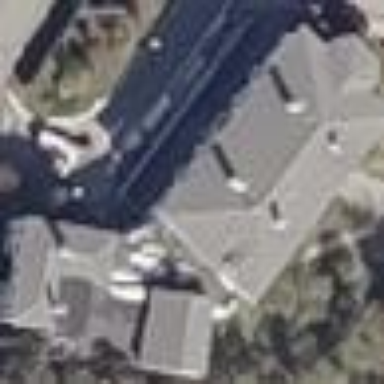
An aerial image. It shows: Hotel building.